Question: I'm trying to do something like this with my field

I've tried:
'''
<input type="image" class="button" src="search-button.png" title="Search..." />
'''
And:
'''
#search .button { float:right; margin:7px 7px 0 0; }
'''
But I couldn't get the image to go , the field. So my question is how can I accomplish this? I've tried putting them both in a 'div', and 'form', also but that didn't work. I've also tried using a pseudo element. But still couldn't get it to go in.
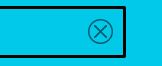
Answer: Using the following structure you can achieve it.
'''
<div class="Test"><input type="text" class="hex" maxlength="6">
<div class="newclass"><a href="#"><img src="http://www.nwea.org/warmup/sample_tests/_resources/img/css/closeX.png" /></a></div>
</div>
'''
'''
.hex {
width: 406px;
height: 40px;
font-size: 1.875em;
outline: none;
background: none;
border: 3px solid black;
vertical-align: middle;
text-transform: uppercase;
padding-left: 5px;
transition: 1s;
}
.Test
{
position:relative;
width:406px;
}
.newclass
{
height:20px;
position:absolute;
top:12px;
right:0px;
cursor:pointer;
}
'''
<URL>